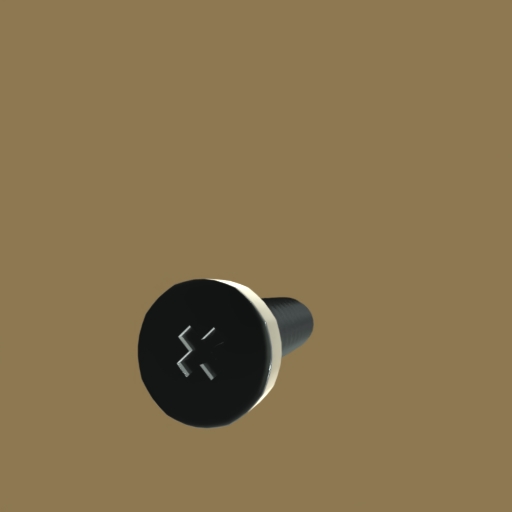
Label: screw